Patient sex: F
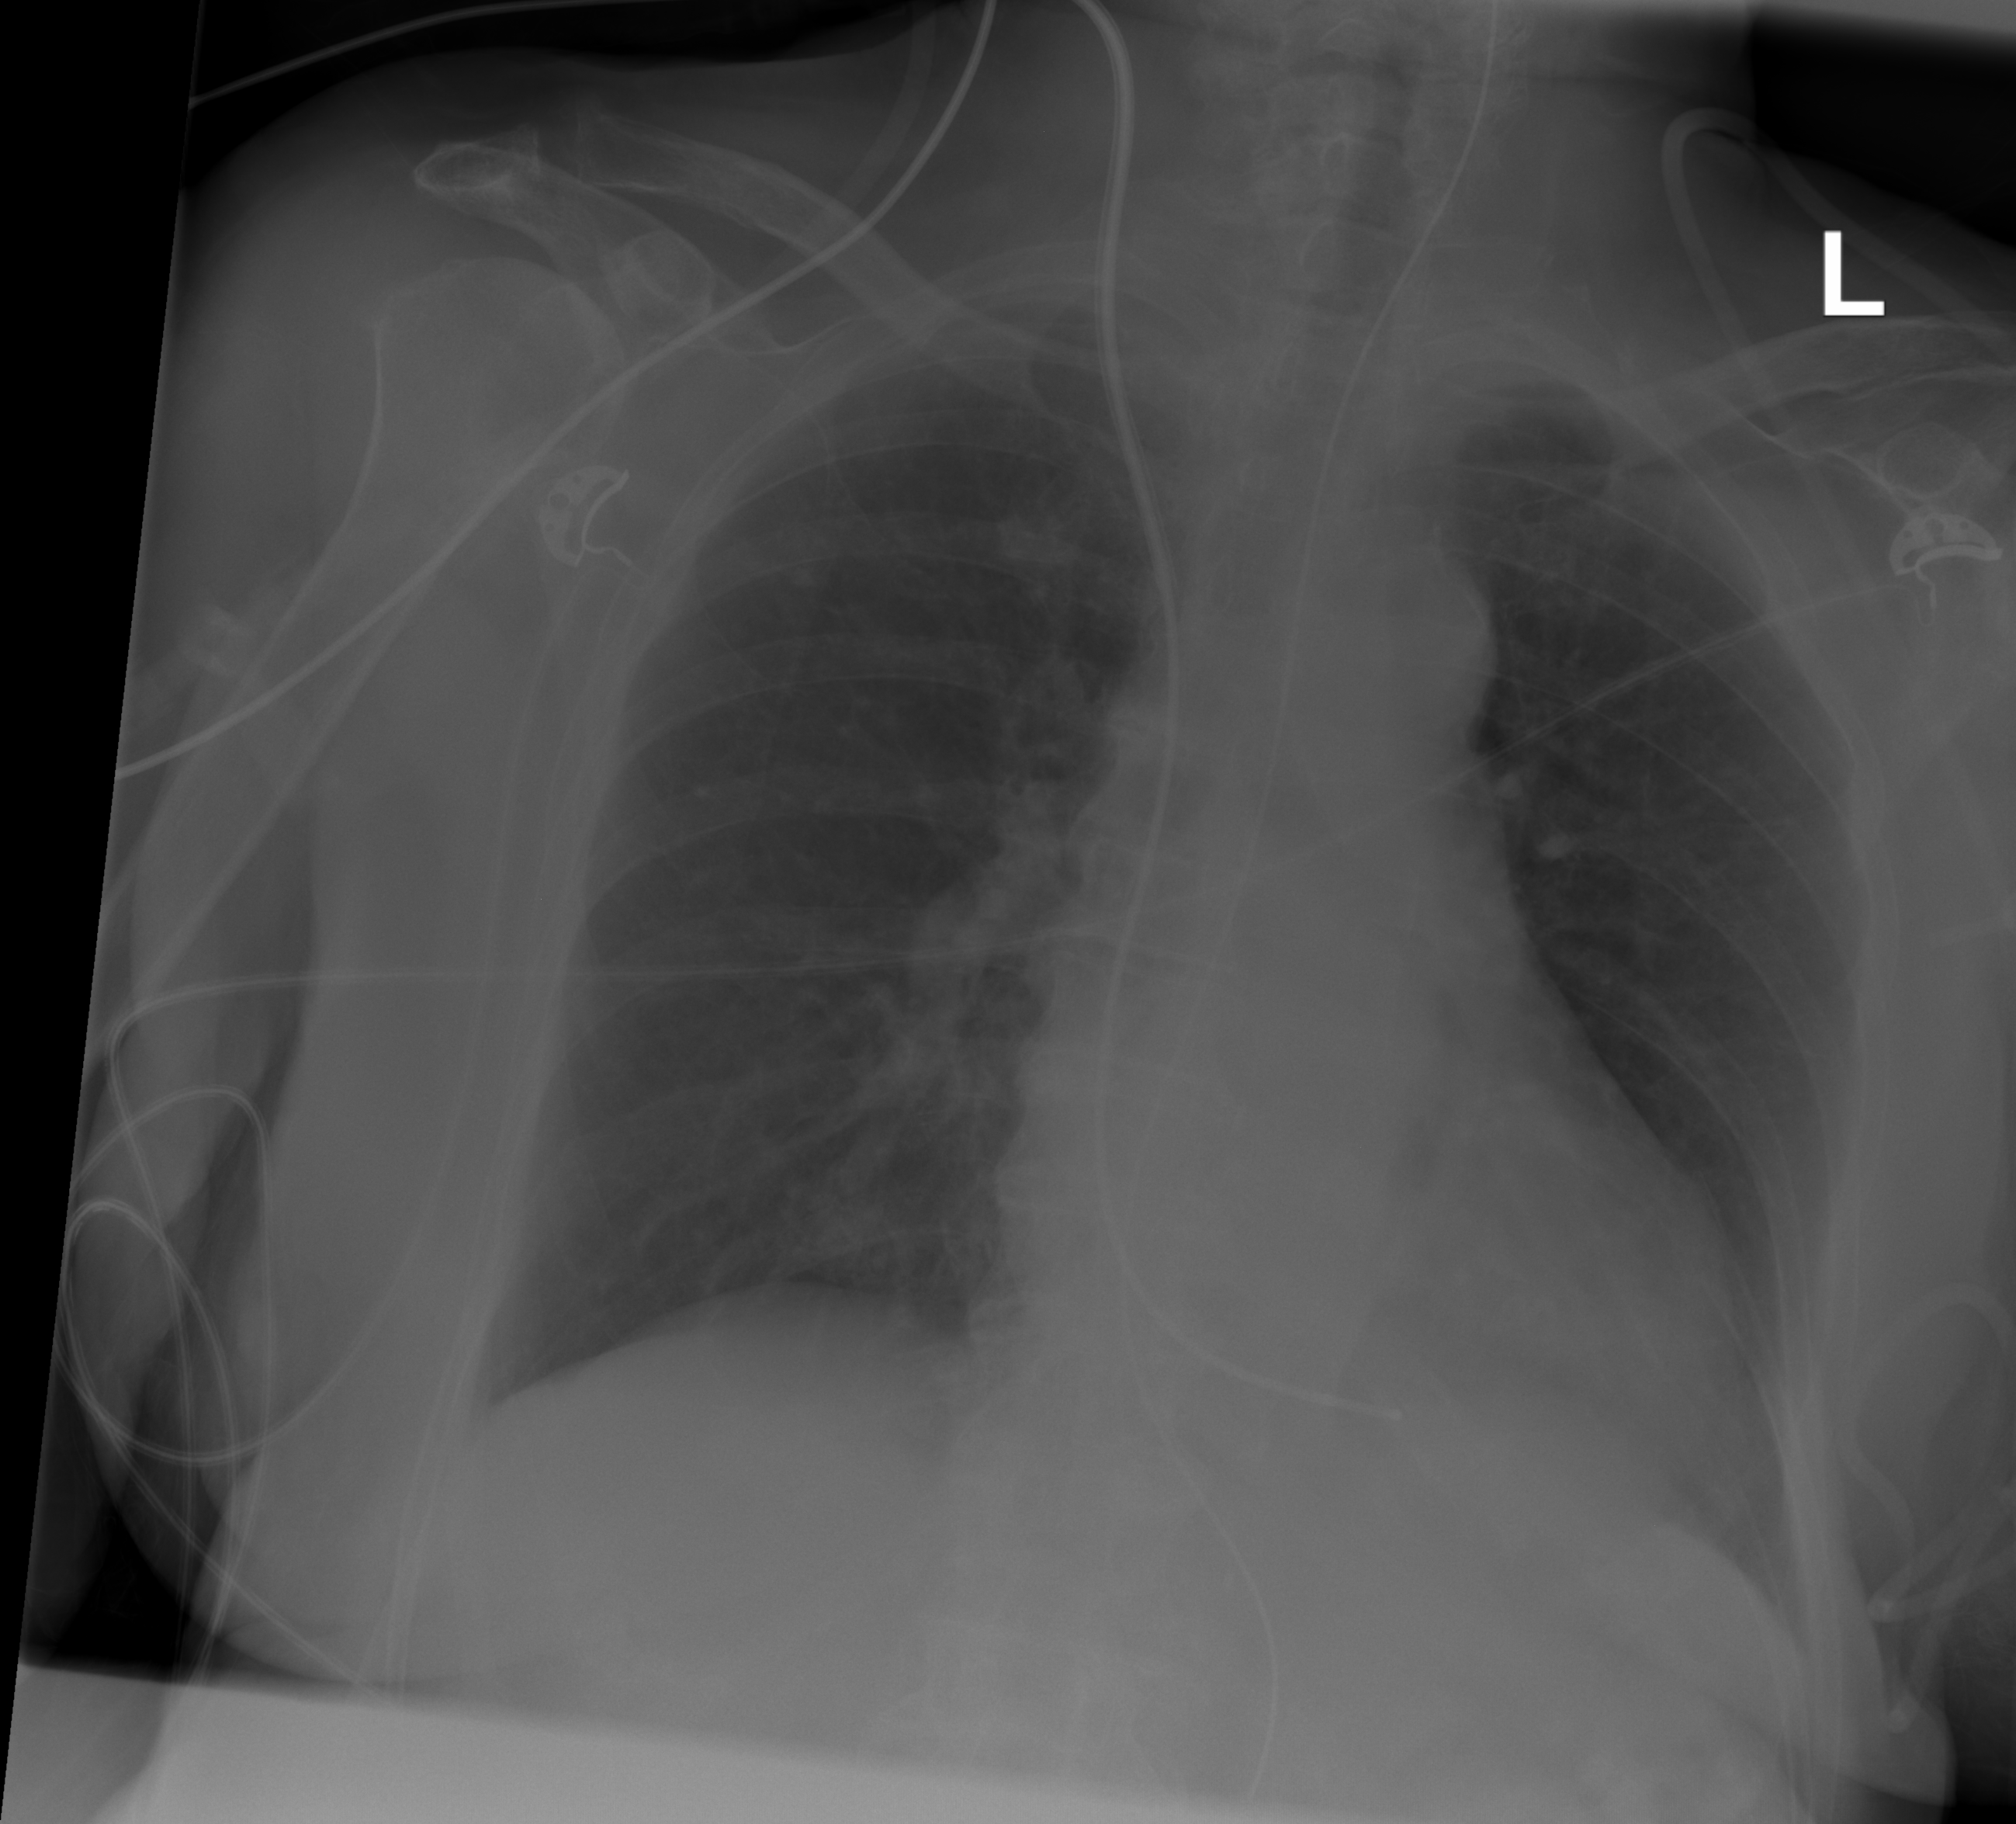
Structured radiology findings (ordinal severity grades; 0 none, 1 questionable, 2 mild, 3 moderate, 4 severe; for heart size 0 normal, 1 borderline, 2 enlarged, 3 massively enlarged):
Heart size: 0
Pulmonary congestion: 0
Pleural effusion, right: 0
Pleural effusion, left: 1
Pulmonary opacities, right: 1
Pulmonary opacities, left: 0
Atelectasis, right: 1
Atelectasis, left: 0